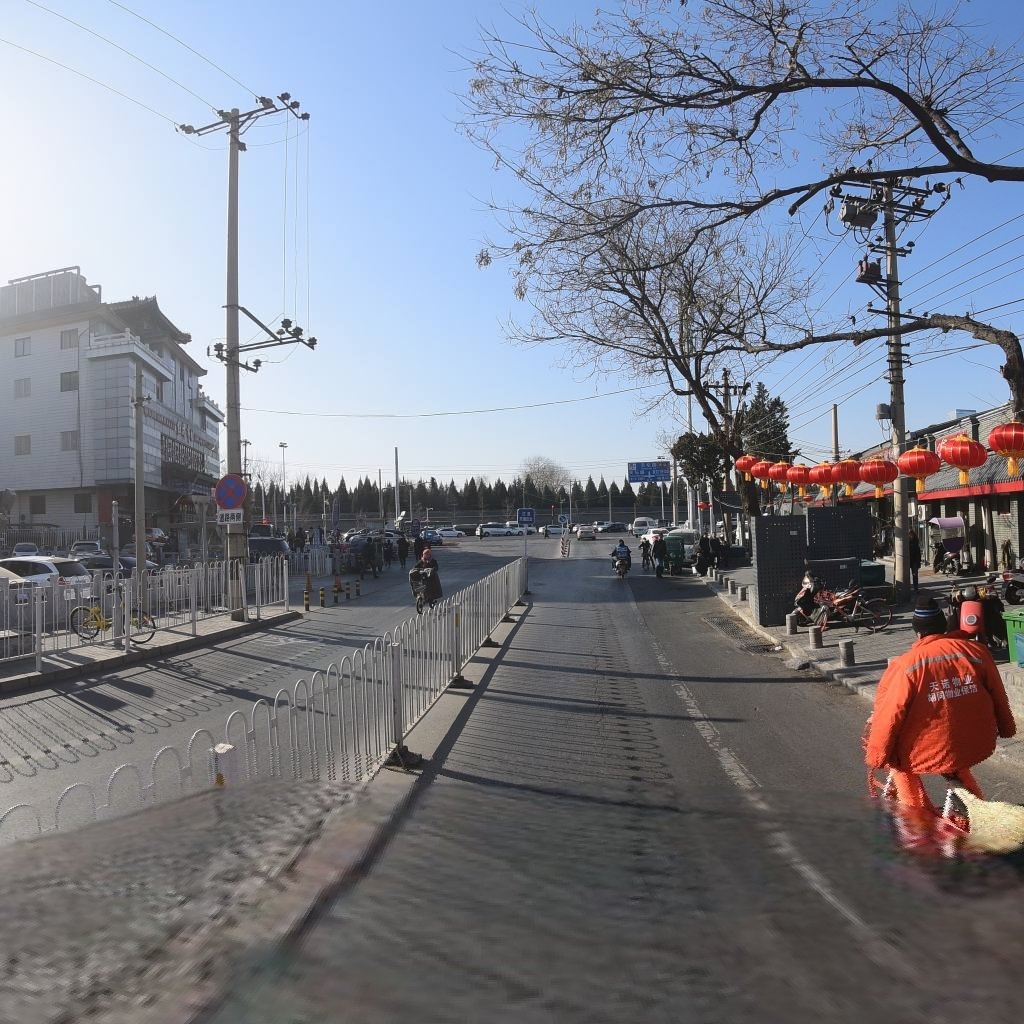
Region: Dongcheng
Road damage annotations: longitudinal crack